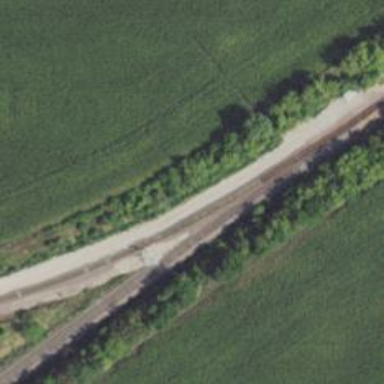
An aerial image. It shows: Railway track.